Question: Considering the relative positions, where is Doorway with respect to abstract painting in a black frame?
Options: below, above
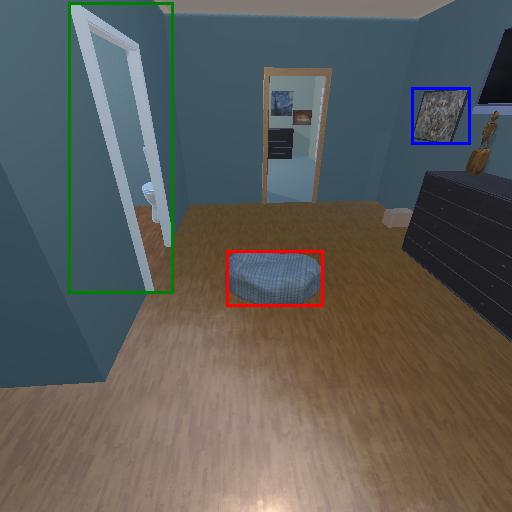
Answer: below